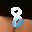
Label: 8